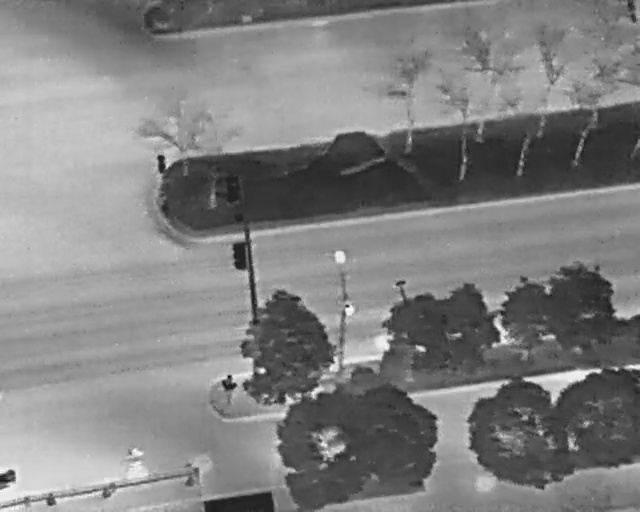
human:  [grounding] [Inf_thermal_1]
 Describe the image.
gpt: In the satellite image, there is  <ref>1 large person </ref> <box>[[18, 88, 23, 92, 2]]</box> located at bottom left,  <ref>1 large person </ref> <box>[[32, 74, 38, 78, 2]]</box> located at bottom,  <ref>1 medium bicycle </ref> <box>[[0, 91, 2, 95, 2]]</box> located at bottom left.